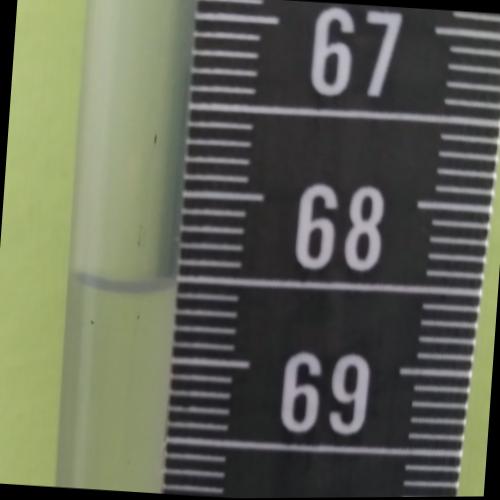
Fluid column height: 68.6 cm